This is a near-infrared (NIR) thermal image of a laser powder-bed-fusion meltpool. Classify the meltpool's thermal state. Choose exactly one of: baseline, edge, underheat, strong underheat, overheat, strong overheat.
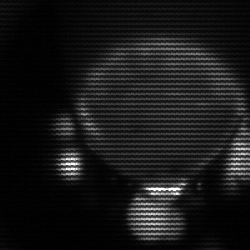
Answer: edge